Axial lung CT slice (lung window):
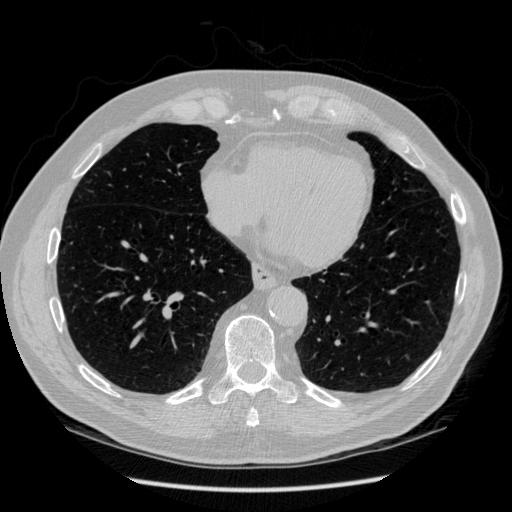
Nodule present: no